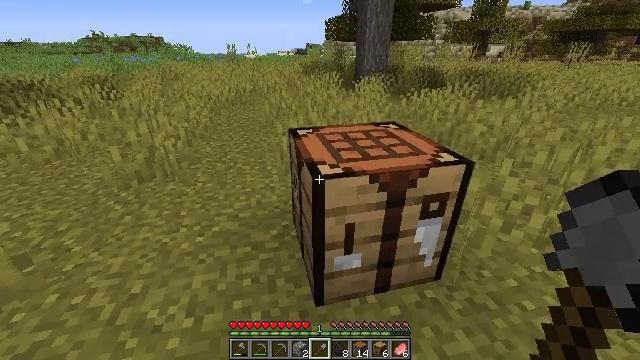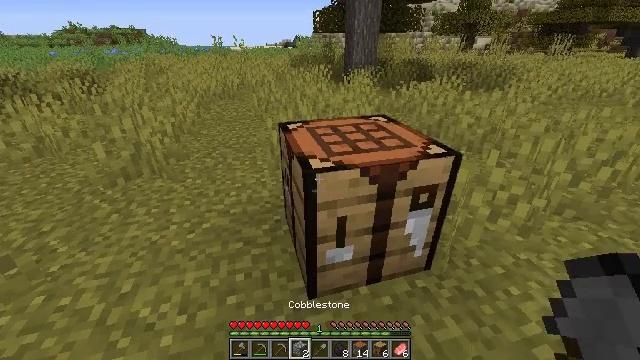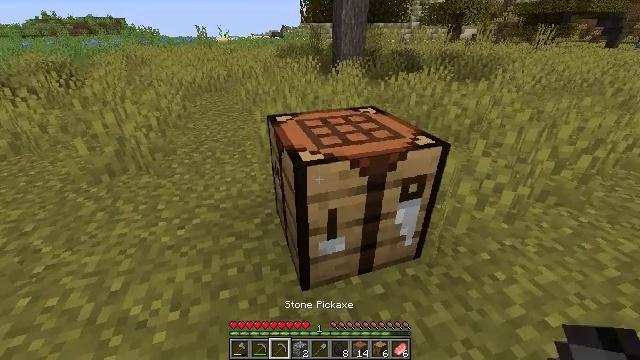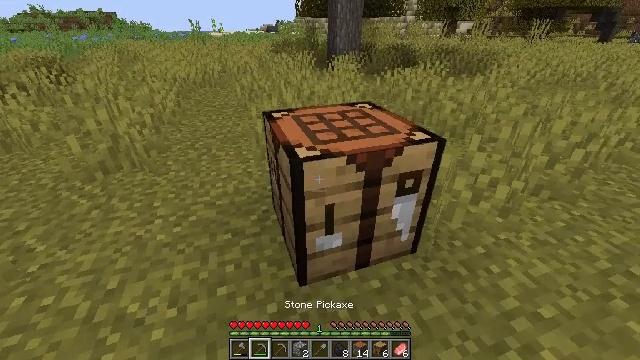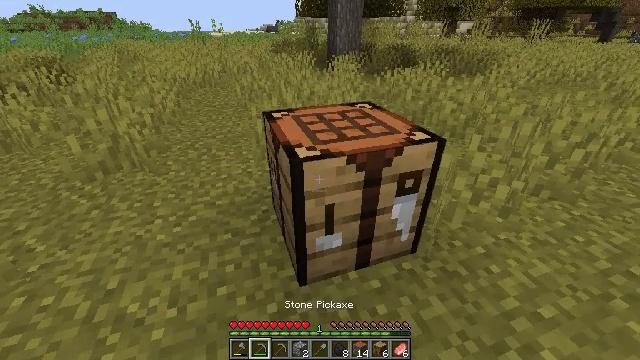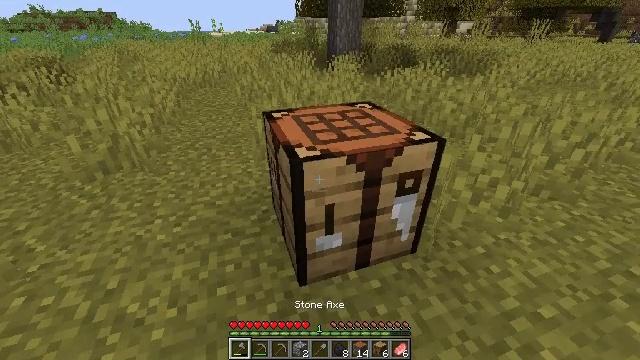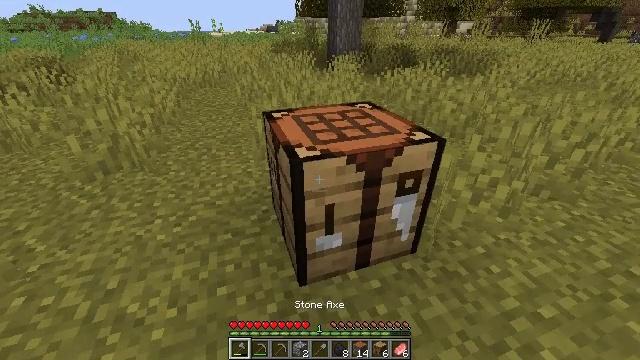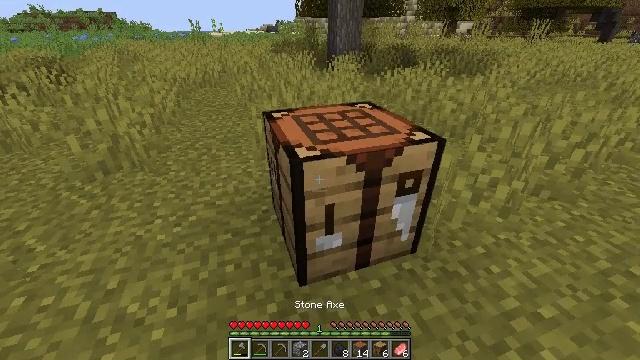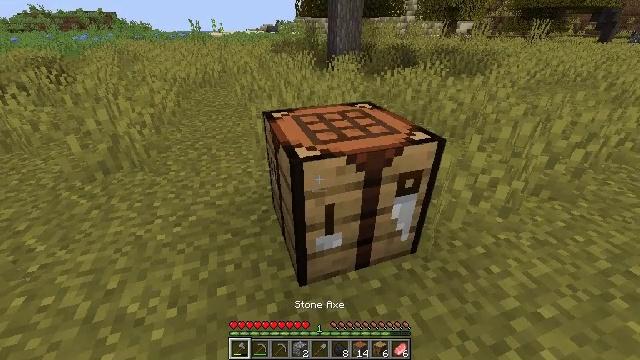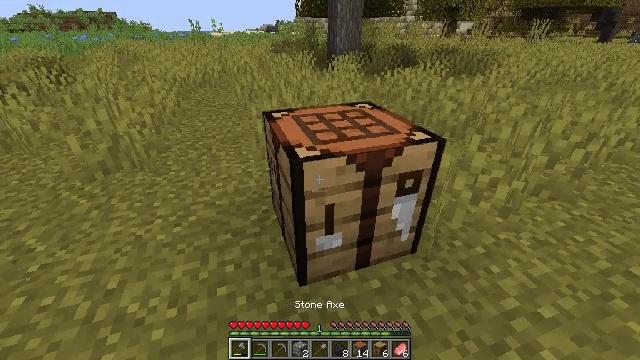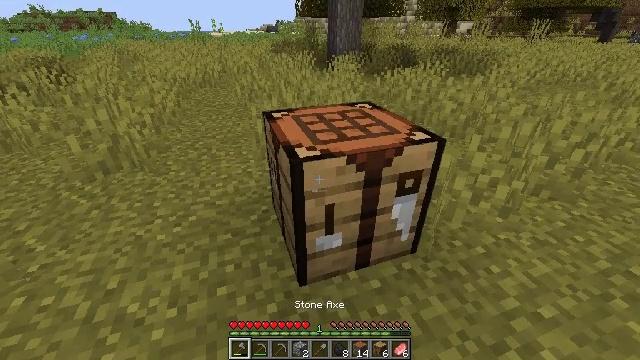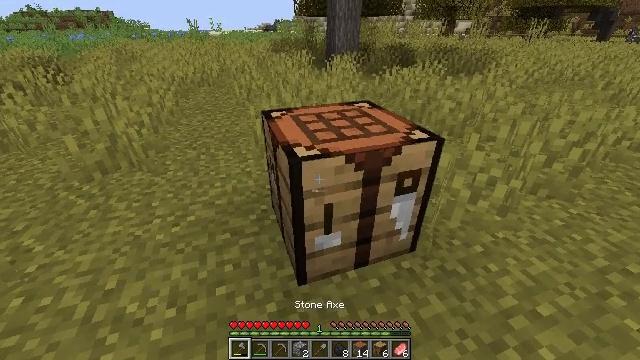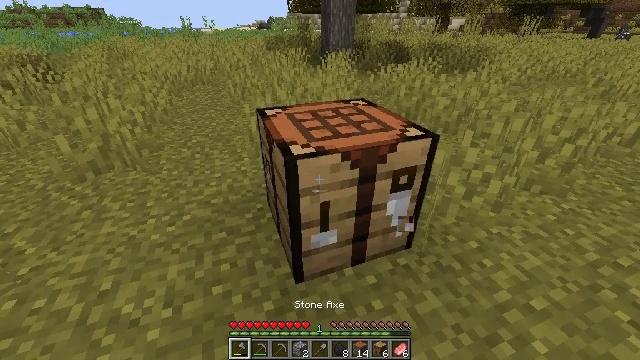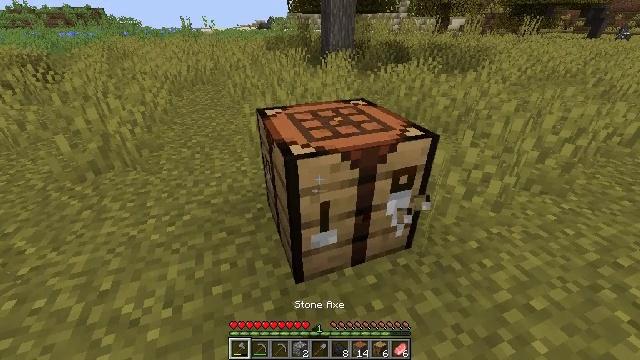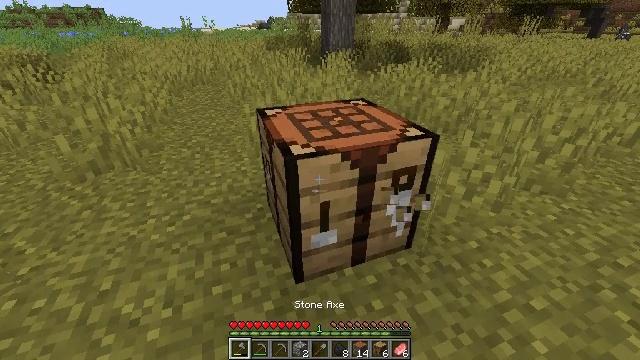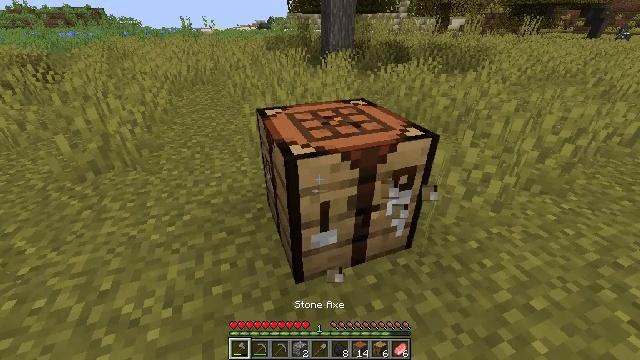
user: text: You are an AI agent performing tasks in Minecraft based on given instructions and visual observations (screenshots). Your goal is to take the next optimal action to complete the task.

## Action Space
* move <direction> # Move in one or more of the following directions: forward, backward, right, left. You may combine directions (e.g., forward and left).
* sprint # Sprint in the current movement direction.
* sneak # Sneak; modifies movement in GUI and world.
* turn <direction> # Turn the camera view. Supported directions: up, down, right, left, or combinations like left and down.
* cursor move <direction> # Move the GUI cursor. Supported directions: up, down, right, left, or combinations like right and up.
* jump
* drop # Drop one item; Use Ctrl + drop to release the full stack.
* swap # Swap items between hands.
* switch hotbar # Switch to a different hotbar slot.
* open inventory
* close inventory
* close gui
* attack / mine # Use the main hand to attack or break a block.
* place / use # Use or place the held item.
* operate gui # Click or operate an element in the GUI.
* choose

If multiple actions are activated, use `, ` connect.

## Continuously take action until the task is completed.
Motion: motion action
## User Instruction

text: Mine block crafting table.
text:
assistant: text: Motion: turn right and down
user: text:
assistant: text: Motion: turn right and down
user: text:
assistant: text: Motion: no_op
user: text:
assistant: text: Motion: no_op
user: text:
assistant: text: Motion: no_op
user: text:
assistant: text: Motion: no_op
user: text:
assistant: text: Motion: no_op
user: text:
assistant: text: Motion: no_op
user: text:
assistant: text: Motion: no_op
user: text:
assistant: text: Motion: no_op
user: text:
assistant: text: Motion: no_op
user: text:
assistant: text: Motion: turn right, attack / mine
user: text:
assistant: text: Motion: attack / mine
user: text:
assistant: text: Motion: attack / mine
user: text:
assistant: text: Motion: attack / mine
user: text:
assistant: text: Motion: attack / mine
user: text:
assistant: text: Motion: attack / mine
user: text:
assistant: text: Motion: attack / mine
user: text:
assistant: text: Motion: attack / mine
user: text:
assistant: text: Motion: attack / mine
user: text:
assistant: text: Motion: attack / mine
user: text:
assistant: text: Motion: attack / mine
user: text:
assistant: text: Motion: attack / mine
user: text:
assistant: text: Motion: attack / mine
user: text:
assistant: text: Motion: attack / mine
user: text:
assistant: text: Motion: attack / mine
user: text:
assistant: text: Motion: attack / mine
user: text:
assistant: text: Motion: attack / mine
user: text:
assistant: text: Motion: attack / mine
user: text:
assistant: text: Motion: attack / mine